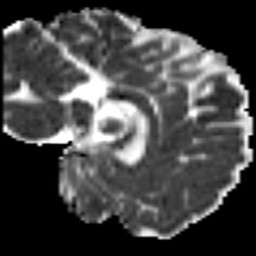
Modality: MD
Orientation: sagittal
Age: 24
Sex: male
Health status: healthy
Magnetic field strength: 3 T
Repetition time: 9 s
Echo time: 0.093 s